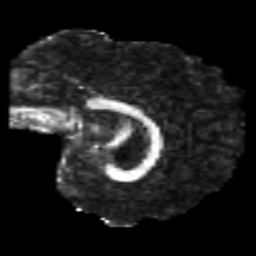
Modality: FA
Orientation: sagittal
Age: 21
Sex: male
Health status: healthy
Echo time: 0.074 s